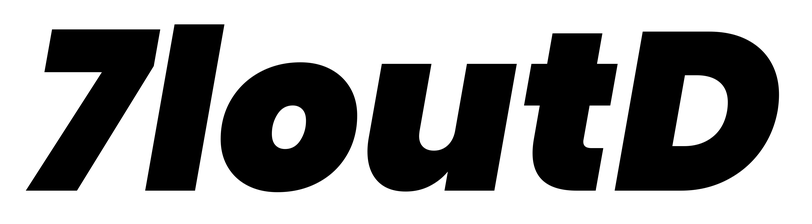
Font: Poppins-BlackItalic